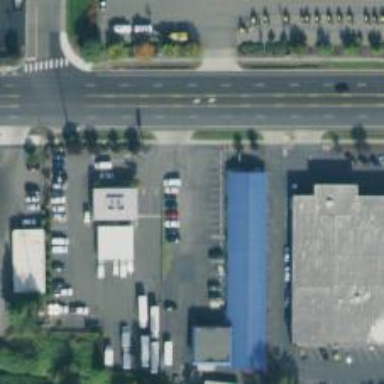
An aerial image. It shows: Car rental facility.